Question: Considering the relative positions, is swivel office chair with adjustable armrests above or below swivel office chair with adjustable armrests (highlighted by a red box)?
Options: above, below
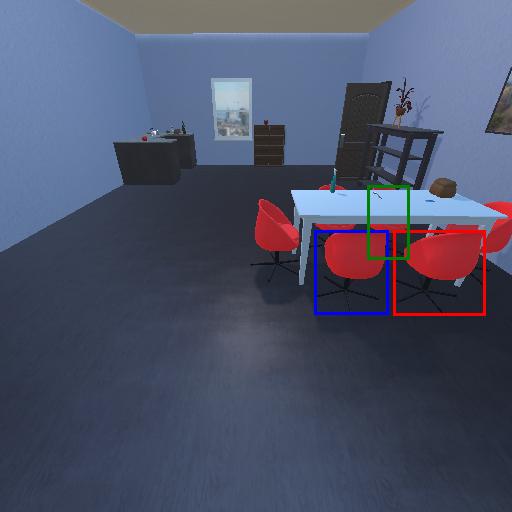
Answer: above